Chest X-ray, PA view. Patient: 52 years old, sex M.
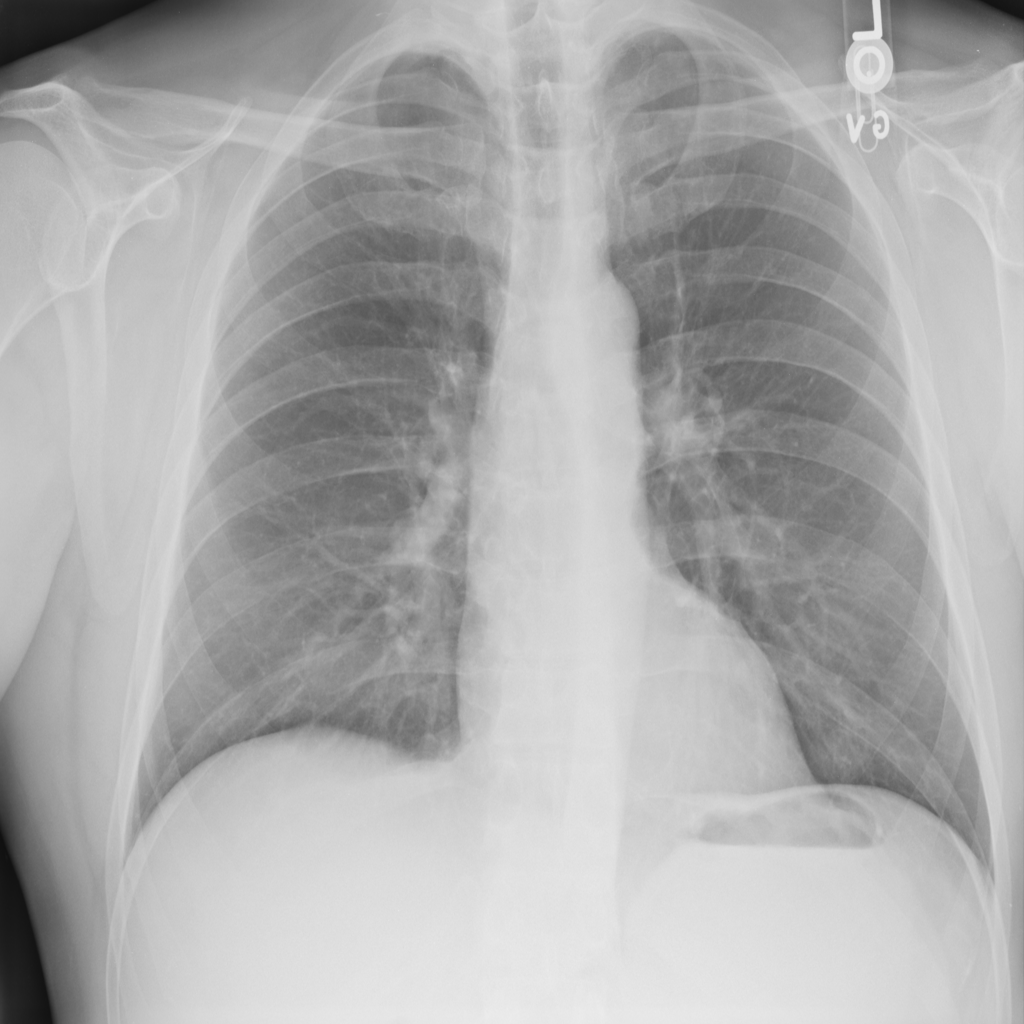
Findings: No Finding